Question: I am editing a dictionary in a text file, containing Russian words - one word per line.
Some nouns are missing their derivatives, which are usually the same word appended by few more letters - in 6-7 variations as shown in this screenshot:

In Vim I would like to put the cursor in the first column and scroll down line by line. And when I recognize a noun, I'd like to press some (as few as possible!) keystrokes to take that word, copy it in separate lines and append the letters.
I can get rid of the duplicates by issuing '%sort u' later.
If I run that command on the whole file it would be something like:
'''
%s/\(.\+\)$/^Ma^Mam^Mami^Makh^Me^Mnom^M/
'''
Do you please have an idea, how to create such a "macro" in Vim?
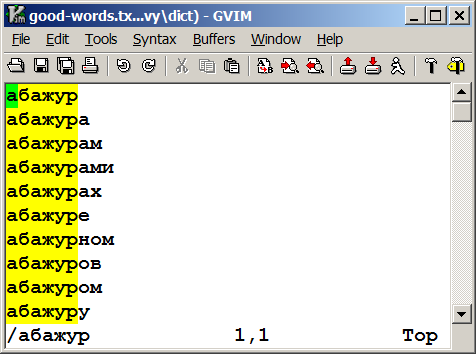
Answer: There are a couple of ways that you can handle this. You can create a macro or you can create a map. Either can be done while running VIM. Either can be placed in another file (your '.vimrc', for example, or a file with bindings specific to this project) and sourced when needed.
I will also give you a bit more advice with regular expressions: if you are writing something particularly complex, you can greatly decrease the number of '\'s needed by starting the regular expression with '' (i.e., ':s/([0-9a-f]+\s)/0x/g').
You can start a macro in VIM by pressing in Normal mode, followed by the key that you wish to use for the macro. You can then invoke the macro by pressing followed by the macro's letter. Press again in Normal mode to stop recording.
You can therefore enter this macro as follows (using the 'q' register):
's/\(.\+\)$/
a
am
ami
akh
e
nom
/'
Then, when you are on a line and you want to run this command, enter from Normal mode.
When you created a macro in the last step, what you were actually doing was setting the 'q' register. You can check this by entering the 'registers' in command mode. You can instead set this macro in your '.vimrc' file as follows and it will be available every time you start VIM.
1. Create the file you want to store this macro in (:new).
2. Add the following line to the file: let @q=":s/\(.\+\)$/\1\r\1a\r\1b\r\1am\r\1ami\r\1akh\r\1e\r\1nom\r/^M" (If you yank the line and paste it in VIM with Ctrl+R", there will be a proper ^M character at the end of the line. You'll need to do some manual editing to make sure that it's inside the quotes. Alternatively, you can enter Ctrl+VCtrl+M to enter the ^M character.)
3. Save the file (:w testmacro.vim).
4. Source it (:so % or :source %).
5. Test your macro by typing @q on one of the lines you'd like to do this to.
Later, you will be able to load this macro by running ':so testmacro.vim'.
You can instead create a mapping. The following mapping copies the last word in a given line, pastes it onto the following six lines, and then appends to each of the given lines.
'nnoremap <c-j> yy6pAa<esc>jAam<esc>jAami<esc>jAakh<esc>jAe<esc>jAnom<esc>j'
'n' at the beginning of "nnoremap" indicates that it only functions in Normal mode.
'noremap' means that this command won't engage in any recursive remapping (whereas with 'nmap', this could happen).
'<c-j>' maps to
'yy6p' yanks the line and pastes it 6 times.
'Aa<esc>j' appends to the end of the current line, enters the text (in this case 'a'), exits Insert mode, and moves down a line.
You can enter this command in VIM's command mode or you can store it in a file and load it with the ':source' command.
You can access a register in your mappings. This means that if you know that entering a given replacement regex will do what you want, you can save that in a register and then enter your command on the current line.
To do this, enter the following commands in a file and then source it:
'''
nnoremap <c-i> :<c-r>f<cr>
let @f="s/\(.\+\)$/\1\r\1a\r\1b\r\1am\r\1ami\r\1akh\r\1e\r\1nom\r/^M"
'''
Now you can enter to run the replacement regex in register f on the current line.
Alternatively, dedicate a few registers to the purpose - let's say a-f.
'''
nnoremap <c-l> yy6p$"apj"bpj"cpj"dpj"epj"fpj
let @a="a"
let @b="am"
let @c="ami"
let @d="ax"
let @e="e"
let @f="nom
'''
In this case, we're using the ability to press and the name of a register before hitting a command that uses it, such as paste.